Question: I'm looking for an algorithm to do this effect, but it's not helping that I don't even know what to look for. I use PHP, so any existing code samples would be great. I want to specify the borders of the shape and have php auto fill it with letters. I'm also open to other ideas to accomplish the same thing. Does this algorithm have a name?

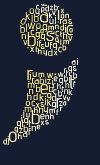
Answer: I do not know the exact name of the algorithm - I would imagine that it is a variant of the <URL>, but without having the interest of the best possible pack.
Here are some resources and questions:
1. Are you trying to paint the image as tightly as possible using different sized fonts? (as opposed to all one size of font)
2. Can characters be cutoff at the edges?
If question two is yes, it would seem to me that the easiest way to produce the image would be to fill the entire rectangle with characters, inverse the image shape and use it as a mask.
Here is an answer for not just characters, but entire sentences. <URL>
Some popular modern graphic fill websites that could be worthwhile to study
- <URL>